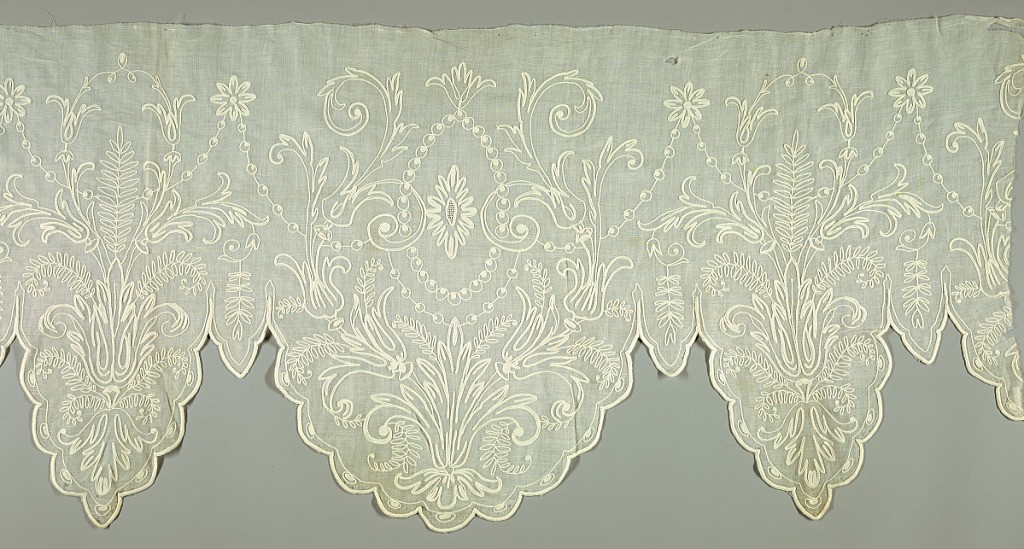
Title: Valance
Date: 19th century
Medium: cotton Technique: embroidery in chain stitch (machine) on plain weave; areas of delected element work
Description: Deeply pointed edge with a design of plants filling in the points. In white on white.